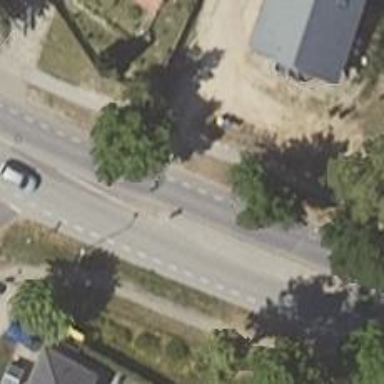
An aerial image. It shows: Chicane for traffic calming.